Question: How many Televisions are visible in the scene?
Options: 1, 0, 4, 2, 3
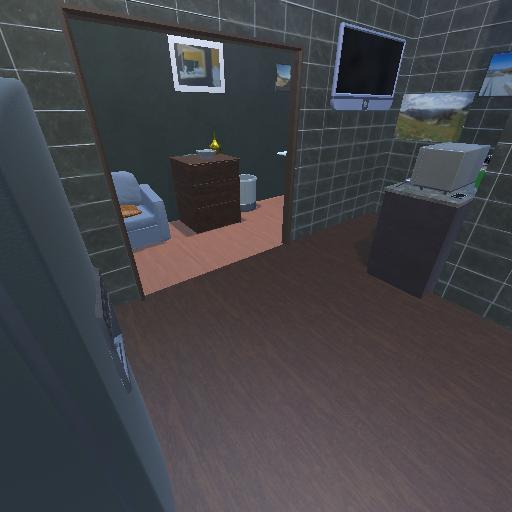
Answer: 1